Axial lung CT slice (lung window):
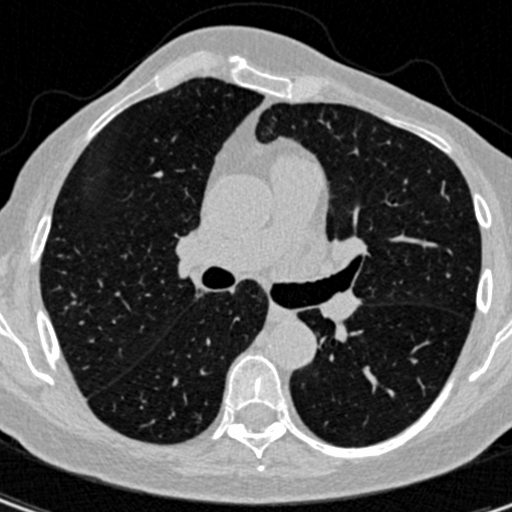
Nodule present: no